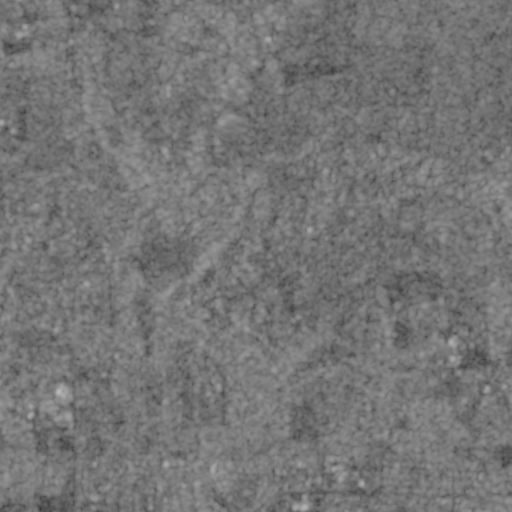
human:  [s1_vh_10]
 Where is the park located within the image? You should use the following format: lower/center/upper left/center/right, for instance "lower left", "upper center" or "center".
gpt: The park is located in the lower of the image.
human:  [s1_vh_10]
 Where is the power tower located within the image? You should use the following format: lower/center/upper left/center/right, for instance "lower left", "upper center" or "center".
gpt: The power tower is located in the lower of the image.
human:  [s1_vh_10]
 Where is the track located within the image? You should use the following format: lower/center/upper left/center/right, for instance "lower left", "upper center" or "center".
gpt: The track is located in the lower right of the image.
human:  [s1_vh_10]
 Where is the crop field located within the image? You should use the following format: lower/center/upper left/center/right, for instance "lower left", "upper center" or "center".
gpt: There is no crop field in the image.

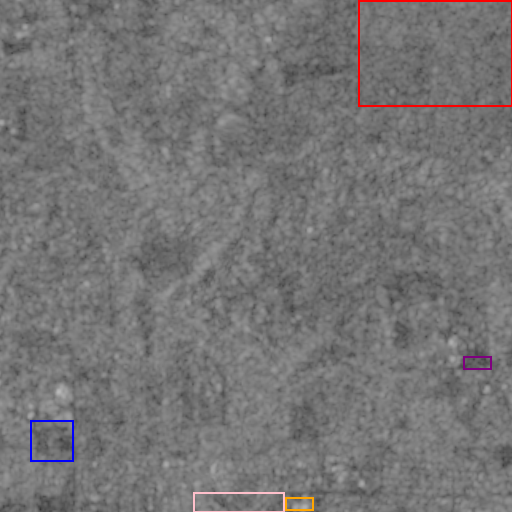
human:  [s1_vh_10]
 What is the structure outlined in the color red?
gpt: The structure outlined in red is a crop field.
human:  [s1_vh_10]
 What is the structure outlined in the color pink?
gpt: The structure outlined in pink is a park.
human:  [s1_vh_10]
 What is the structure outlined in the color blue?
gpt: The structure outlined in blue is a parking lot.
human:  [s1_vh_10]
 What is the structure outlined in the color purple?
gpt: The structure outlined in purple is a track.
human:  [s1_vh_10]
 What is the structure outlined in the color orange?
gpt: The structure outlined in orange is a building.
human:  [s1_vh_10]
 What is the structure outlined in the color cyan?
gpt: There is no cyan outline.